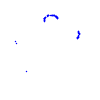
Particle: proton